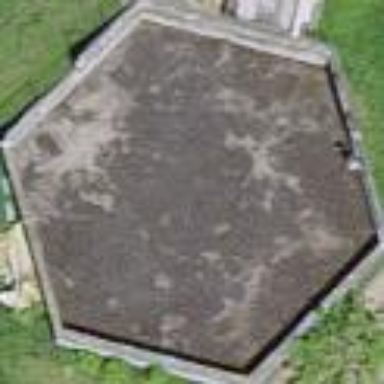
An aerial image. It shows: Storage tank building.